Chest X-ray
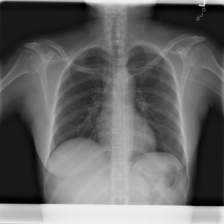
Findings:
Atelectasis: negative
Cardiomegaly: negative
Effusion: negative
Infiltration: negative
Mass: negative
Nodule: negative
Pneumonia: negative
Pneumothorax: negative
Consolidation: negative
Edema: negative
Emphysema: negative
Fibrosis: negative
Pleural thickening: negative
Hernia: negative